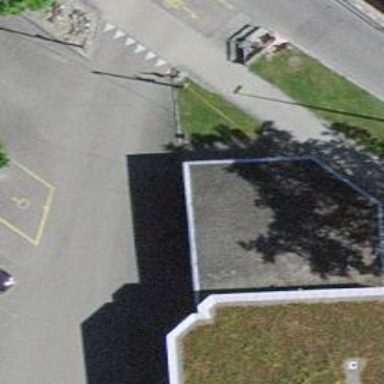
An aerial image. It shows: Building with flat roof.